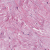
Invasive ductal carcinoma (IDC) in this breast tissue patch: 1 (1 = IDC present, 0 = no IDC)